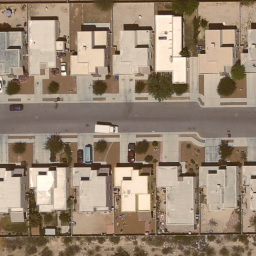
Label: residential